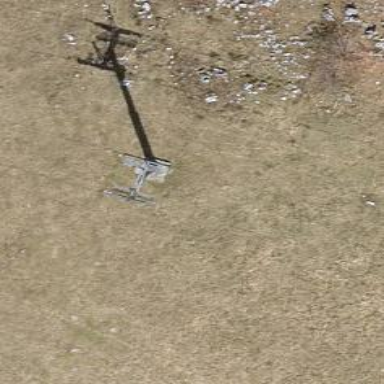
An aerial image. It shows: Pylon used for aerialway.